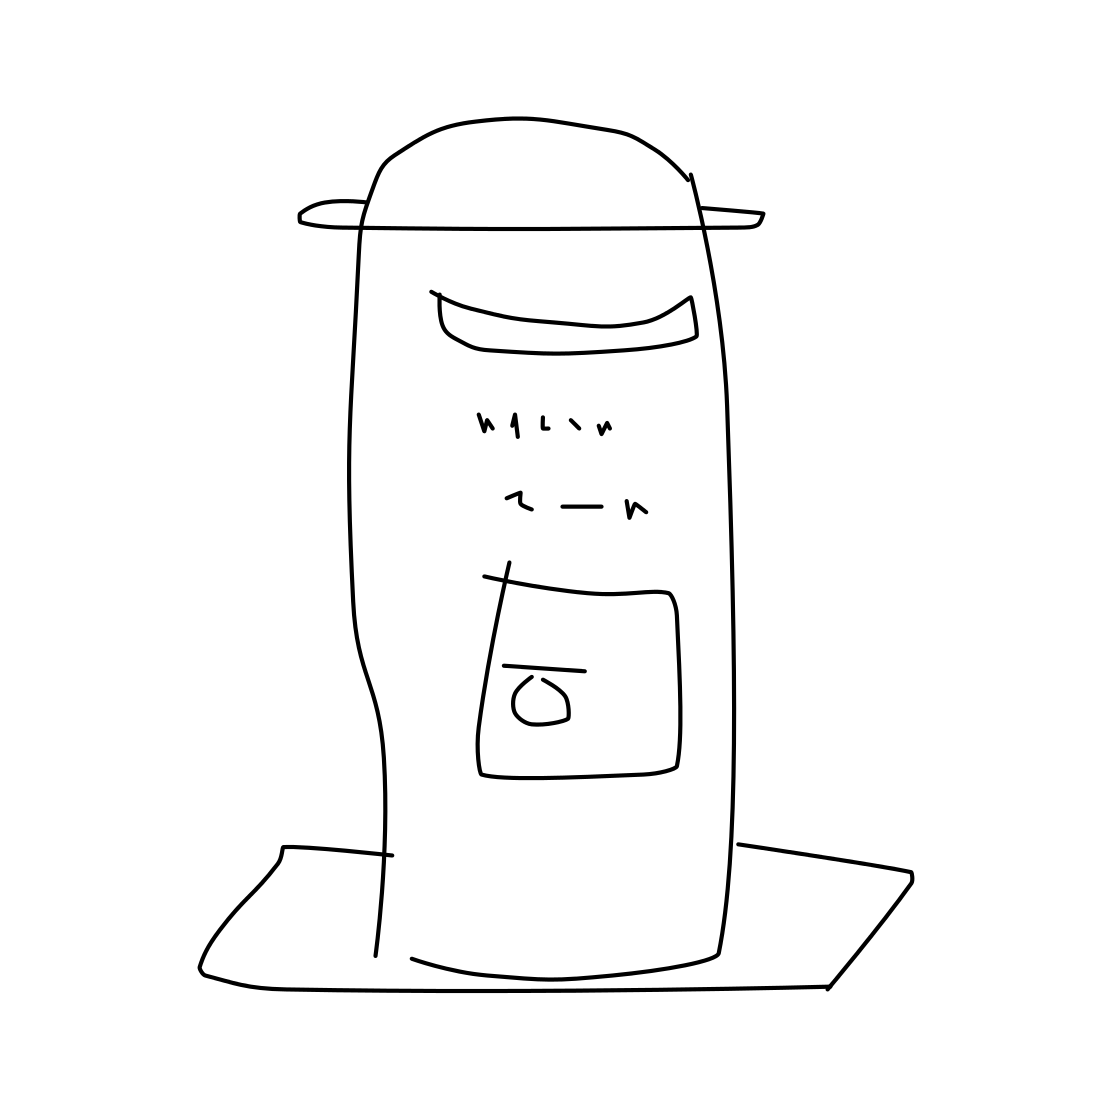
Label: mailbox